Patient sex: F
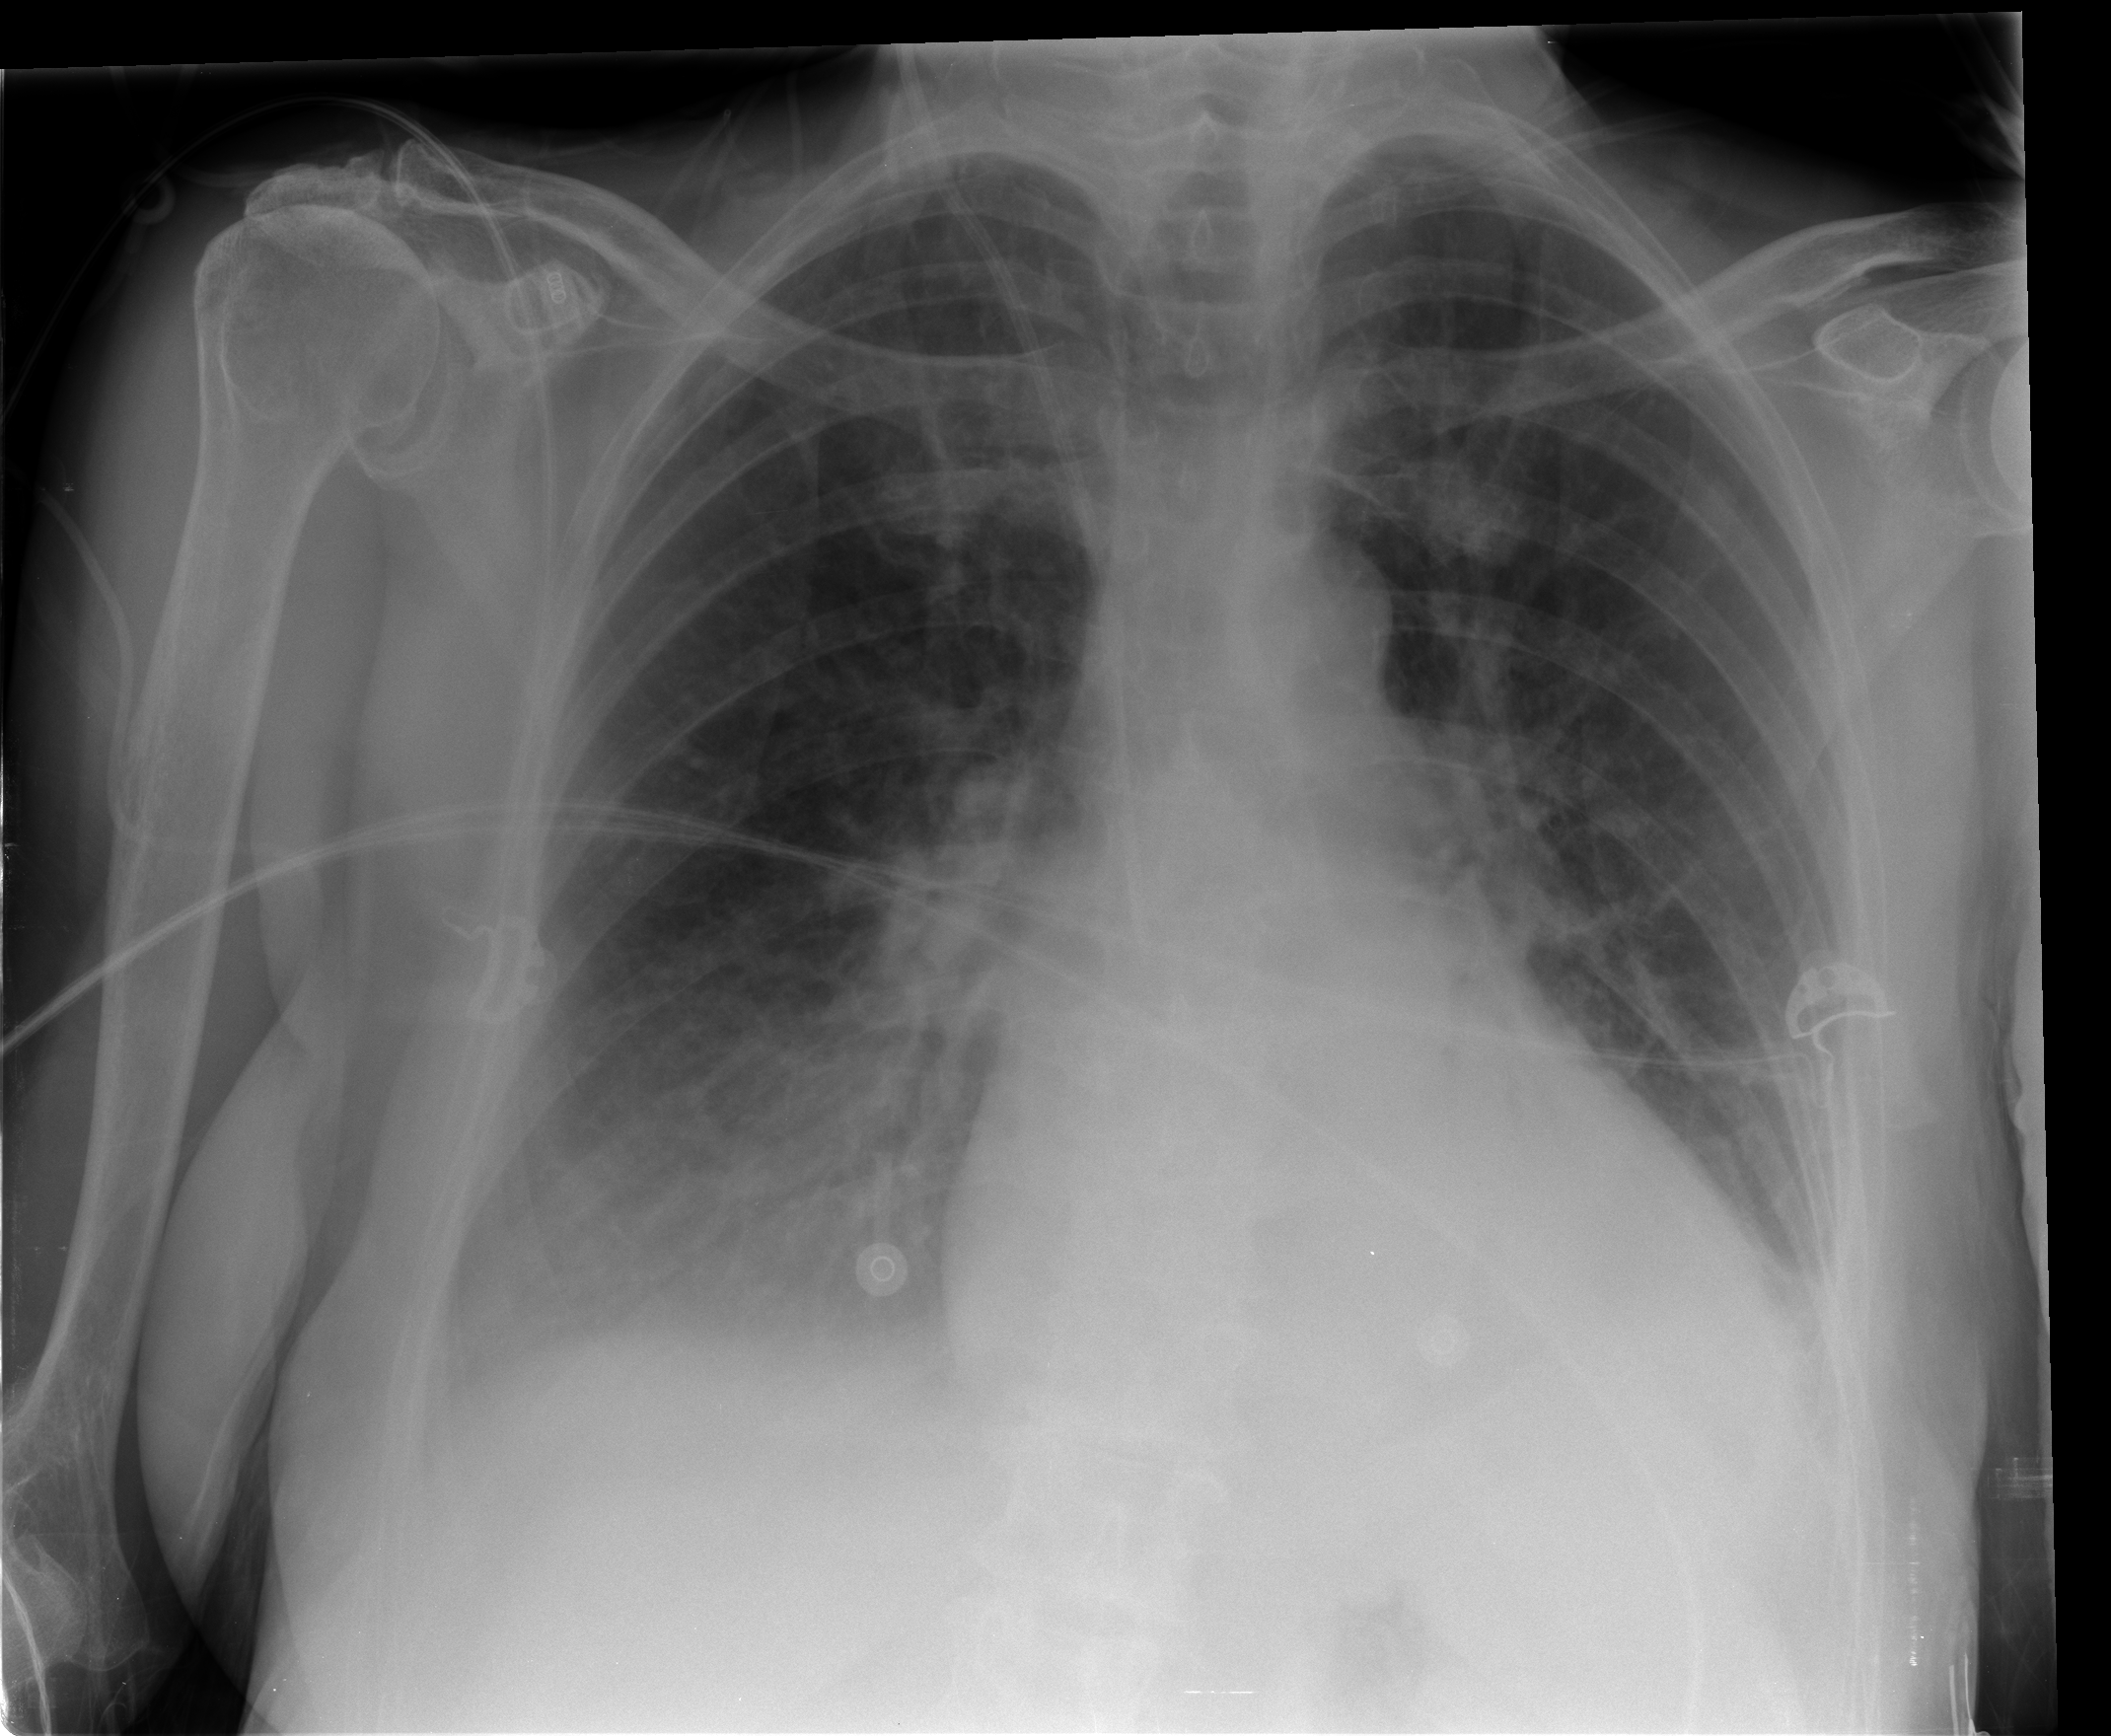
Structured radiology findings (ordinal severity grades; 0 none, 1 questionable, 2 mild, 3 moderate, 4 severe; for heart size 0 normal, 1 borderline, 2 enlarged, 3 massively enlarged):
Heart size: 2
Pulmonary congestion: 1
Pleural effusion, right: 2
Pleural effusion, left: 2
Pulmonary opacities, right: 0
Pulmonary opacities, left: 0
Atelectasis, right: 2
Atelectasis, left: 2